九年级 · 度量几何学
(本题3分)(2021浙江温州$cdot$九年级期末)如图,在$triangleABC$中,$DE//BC$分别交$AB$,$AC$于点$D,E$.若$frac{BD}{AD}=frac{1}{2}$,则$triangleADE$与$triangleABC$的周长之比为
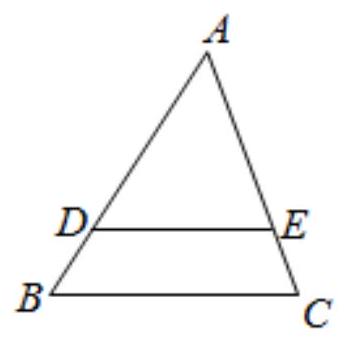
答案: $frac{2}{3}$
解析: 【分析】根据$DE//BC$,即可证得$triangleADEsimtriangleABC$,然后根据相似三角形的周长比等于相似比，即可求解.【详解】解:$becauseDE//BC$,$thereforetriangleADEsimtriangleABC$,$becausefrac{BD}{AD}=frac{1}{2}$,$thereforefrac{AD}{AB}=frac{2}{3}$,即:$triangleADE$与$triangleABC$的相似比为$frac{2}{3}$,$thereforetriangleADE$与$triangleABC$的周长之比为$frac{2}{3}$,故答案为:$frac{2}{3}$.【点睛】本题考查了相似三角形的判定与性质,解题的关键是熟练的掌握相似三角形的判定与性质.